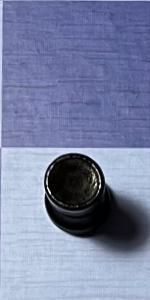
Label: Rook_Black